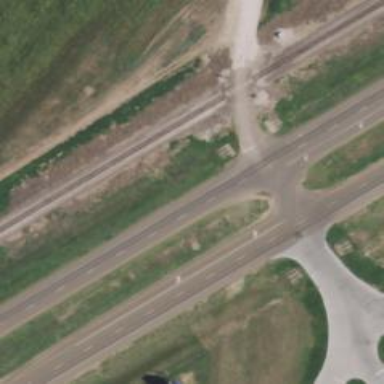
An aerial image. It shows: Stop road.